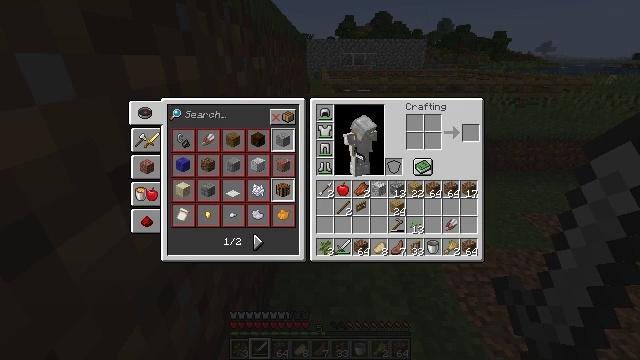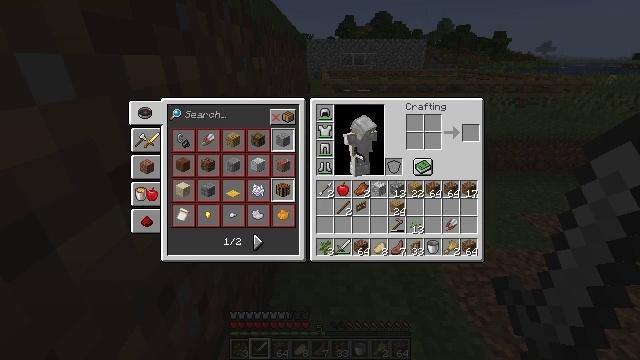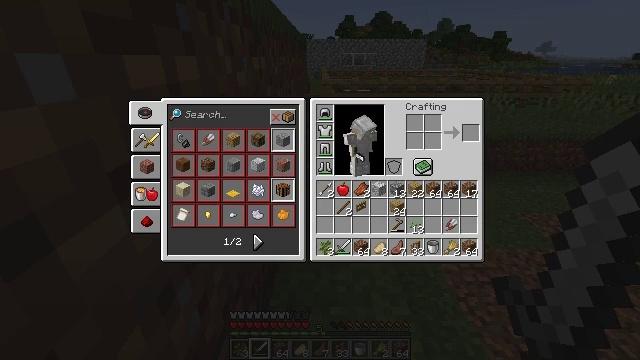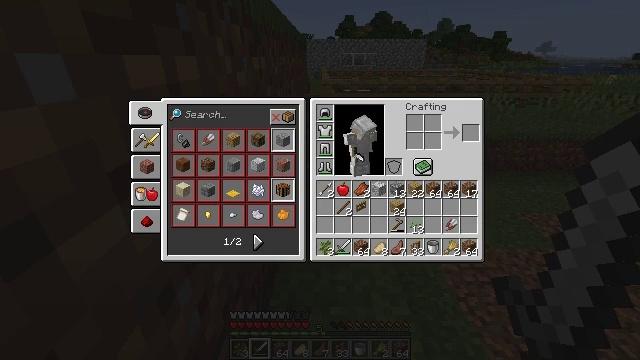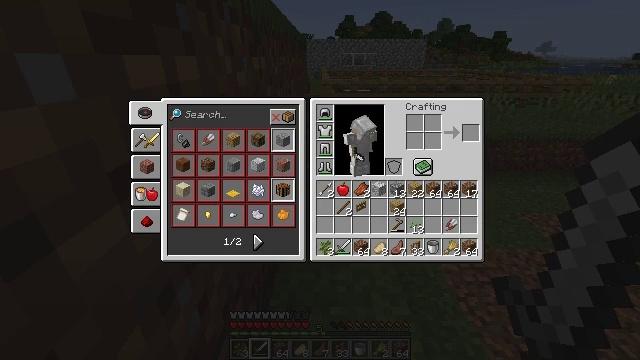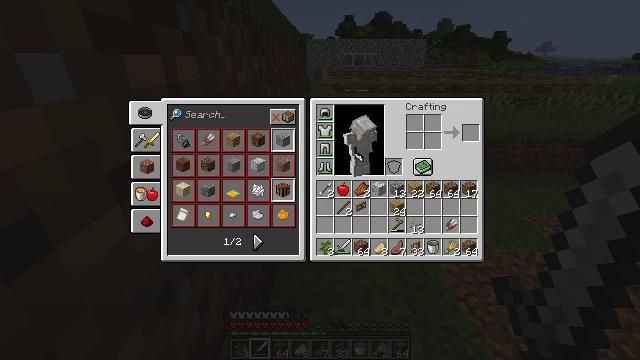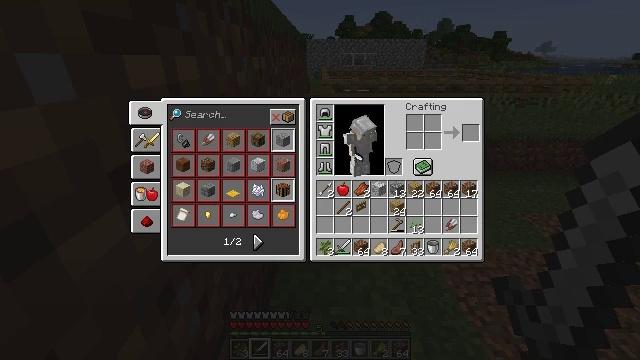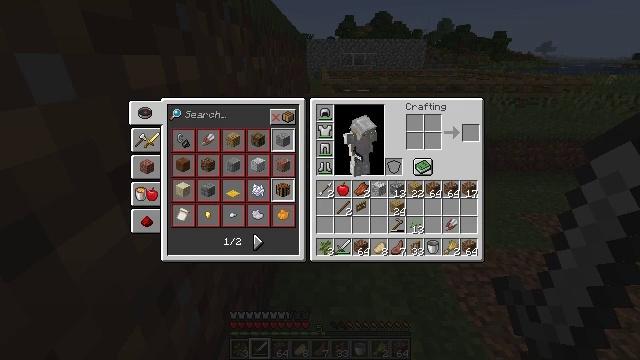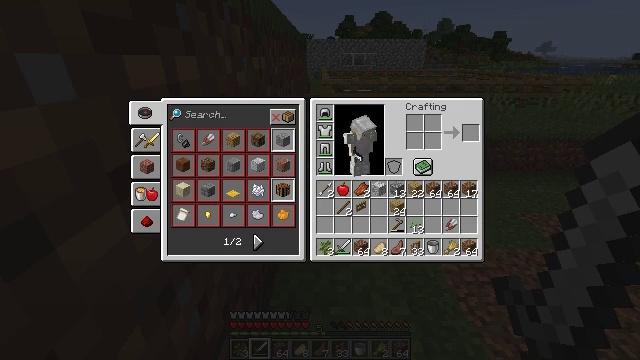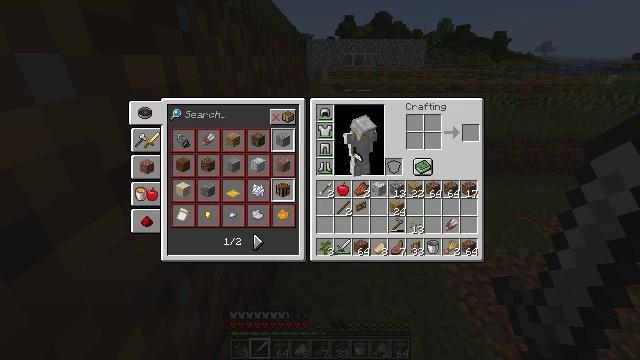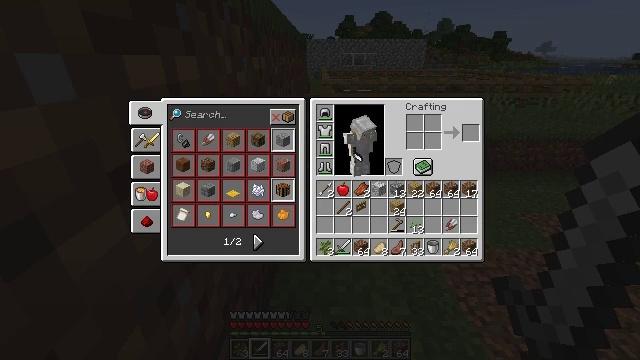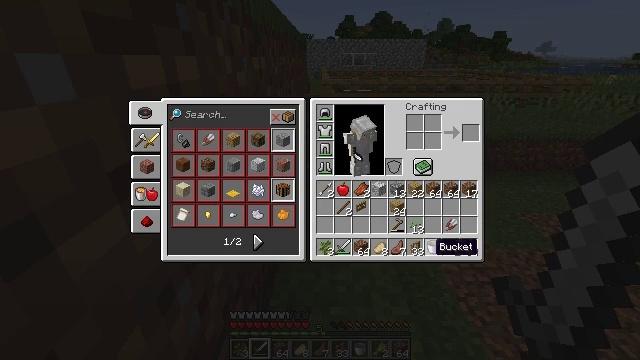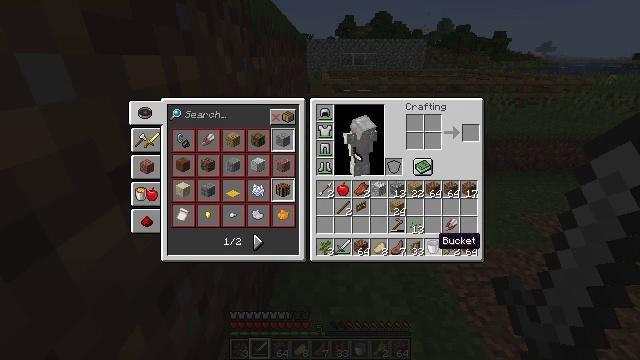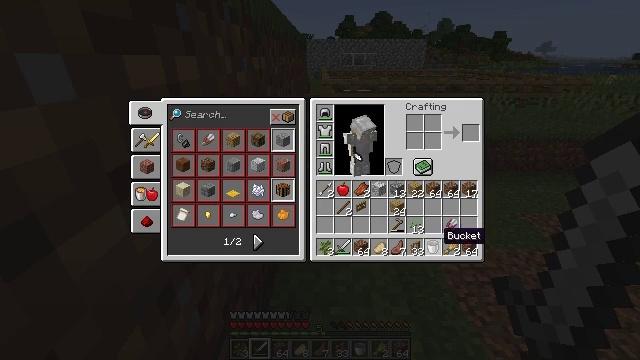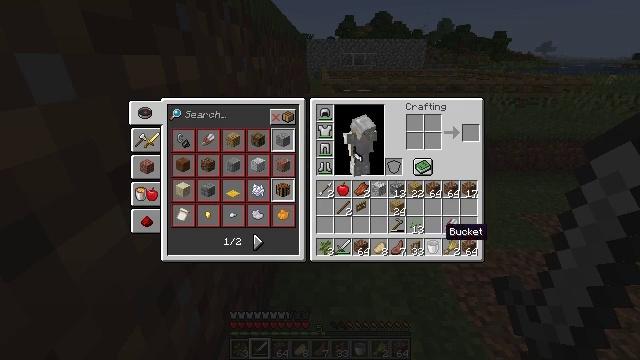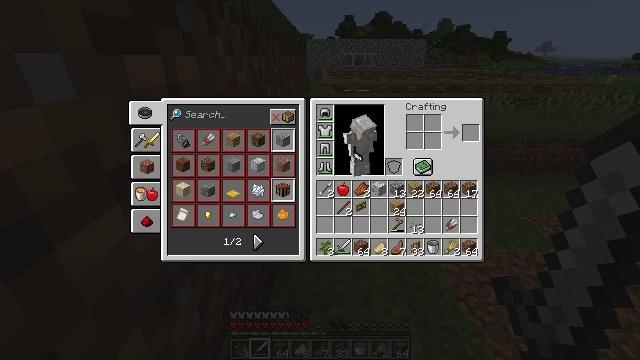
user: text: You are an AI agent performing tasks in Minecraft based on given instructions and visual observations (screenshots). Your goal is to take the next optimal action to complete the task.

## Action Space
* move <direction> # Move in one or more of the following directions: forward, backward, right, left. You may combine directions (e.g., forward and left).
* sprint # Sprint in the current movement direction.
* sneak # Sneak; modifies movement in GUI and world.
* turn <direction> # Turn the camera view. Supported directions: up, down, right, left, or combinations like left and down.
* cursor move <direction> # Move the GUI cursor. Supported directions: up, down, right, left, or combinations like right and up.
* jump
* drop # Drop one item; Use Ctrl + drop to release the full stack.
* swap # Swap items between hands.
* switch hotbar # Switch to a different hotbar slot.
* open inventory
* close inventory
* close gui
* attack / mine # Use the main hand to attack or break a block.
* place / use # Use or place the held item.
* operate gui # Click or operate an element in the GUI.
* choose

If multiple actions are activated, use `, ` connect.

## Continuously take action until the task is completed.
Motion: motion action
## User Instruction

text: Left-click to destroy the oak fence.
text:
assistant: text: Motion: cursor move left
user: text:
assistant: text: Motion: no_op
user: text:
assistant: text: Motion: cursor move left
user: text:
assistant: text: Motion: cursor move left
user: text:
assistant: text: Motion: no_op
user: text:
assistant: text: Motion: no_op
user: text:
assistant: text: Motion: no_op
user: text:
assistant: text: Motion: no_op
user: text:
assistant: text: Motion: no_op
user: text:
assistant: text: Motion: no_op
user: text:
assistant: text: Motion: no_op
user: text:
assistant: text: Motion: no_op
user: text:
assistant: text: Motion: no_op
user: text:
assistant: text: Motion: no_op
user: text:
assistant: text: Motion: no_op
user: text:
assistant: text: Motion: cursor move left
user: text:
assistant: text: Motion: cursor move left
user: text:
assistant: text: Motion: no_op
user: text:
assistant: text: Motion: no_op
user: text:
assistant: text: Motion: no_op
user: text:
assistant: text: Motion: no_op
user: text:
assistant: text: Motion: no_op
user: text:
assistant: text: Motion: no_op
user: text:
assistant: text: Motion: no_op
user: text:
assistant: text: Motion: no_op
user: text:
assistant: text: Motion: no_op
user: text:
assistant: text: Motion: no_op
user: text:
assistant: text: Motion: no_op
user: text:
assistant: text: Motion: no_op
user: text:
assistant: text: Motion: no_op